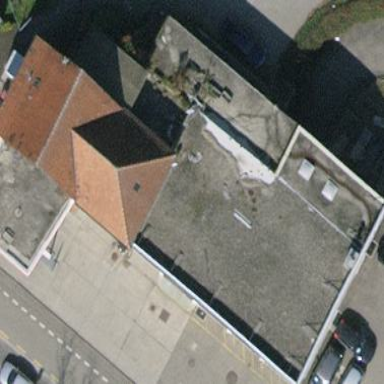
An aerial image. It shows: Industrial building.